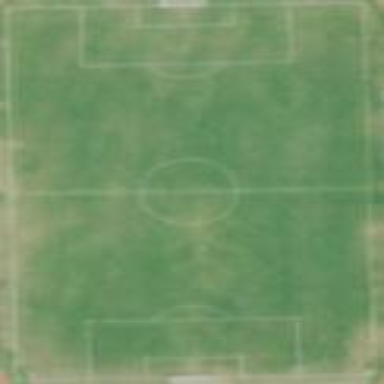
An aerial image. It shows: Soccer pitch for leisure land activities.